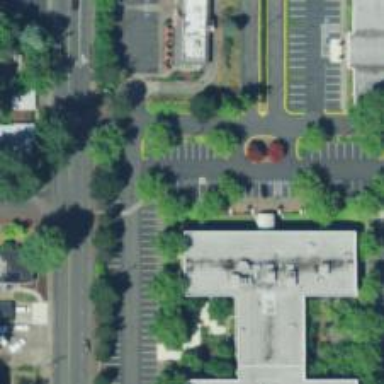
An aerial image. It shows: Parking space.